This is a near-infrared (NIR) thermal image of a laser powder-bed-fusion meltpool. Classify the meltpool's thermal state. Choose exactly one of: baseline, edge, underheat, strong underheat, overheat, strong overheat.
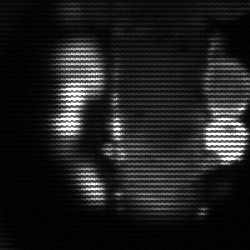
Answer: strong underheat